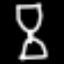
Label: hourglass